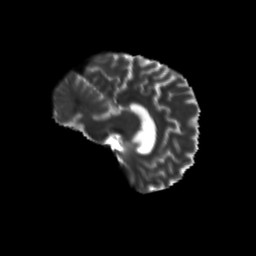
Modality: T2w
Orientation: sagittal
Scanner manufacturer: siemens
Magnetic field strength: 3 T
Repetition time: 9.2 s
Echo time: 0.084 s